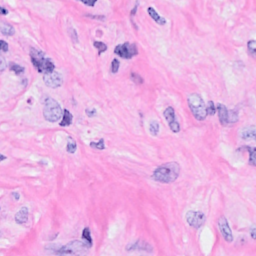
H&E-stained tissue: Breast